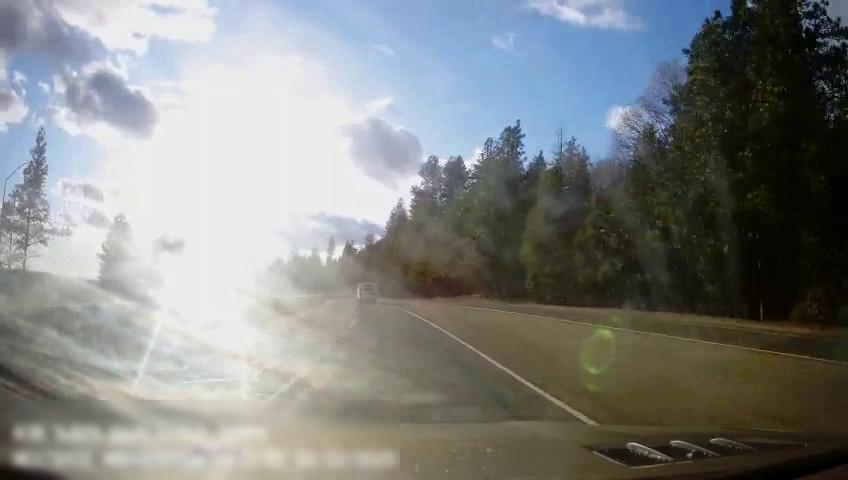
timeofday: Day
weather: Sunny
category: Drivable Space
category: Drivable Space
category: Vehicles | Van
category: Lanes | Alternate Lane
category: Lanes | Current Lane
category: Lanes | Current Lane
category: Lanes | Alternate Lane
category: Lanes | Current Lane